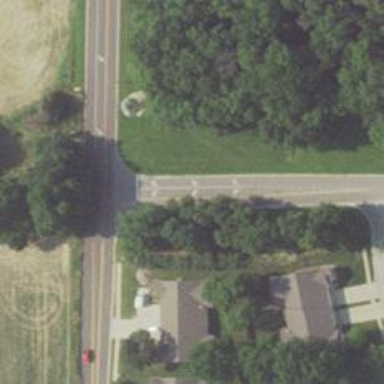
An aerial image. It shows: Road with left marking.